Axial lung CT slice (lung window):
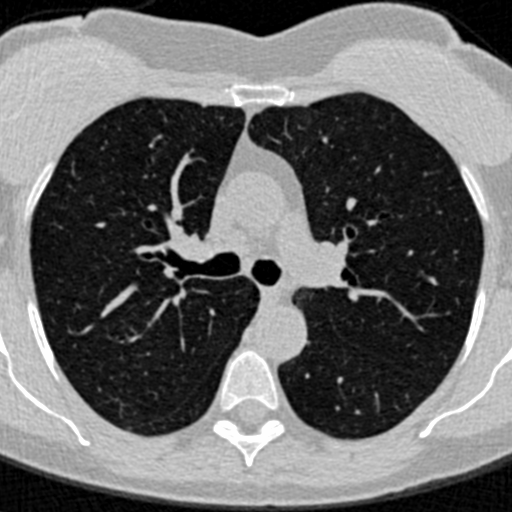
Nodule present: no